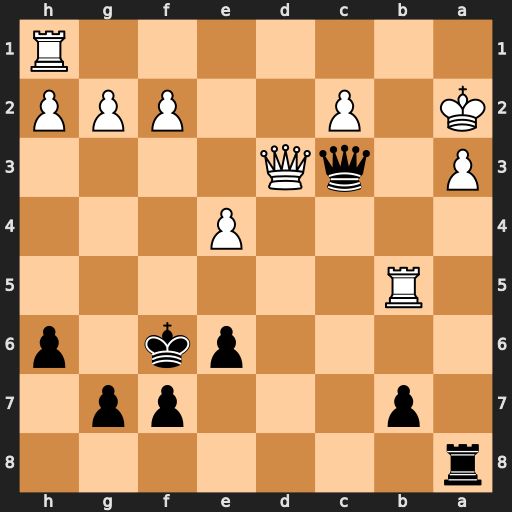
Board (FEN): r7/1p3pp1/4pk1p/1R6/4P3/P1qQ4/K1P2PPP/7R
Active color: b
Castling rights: -
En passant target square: -
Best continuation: Rxa3+ Kb1 Ra1#